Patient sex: M
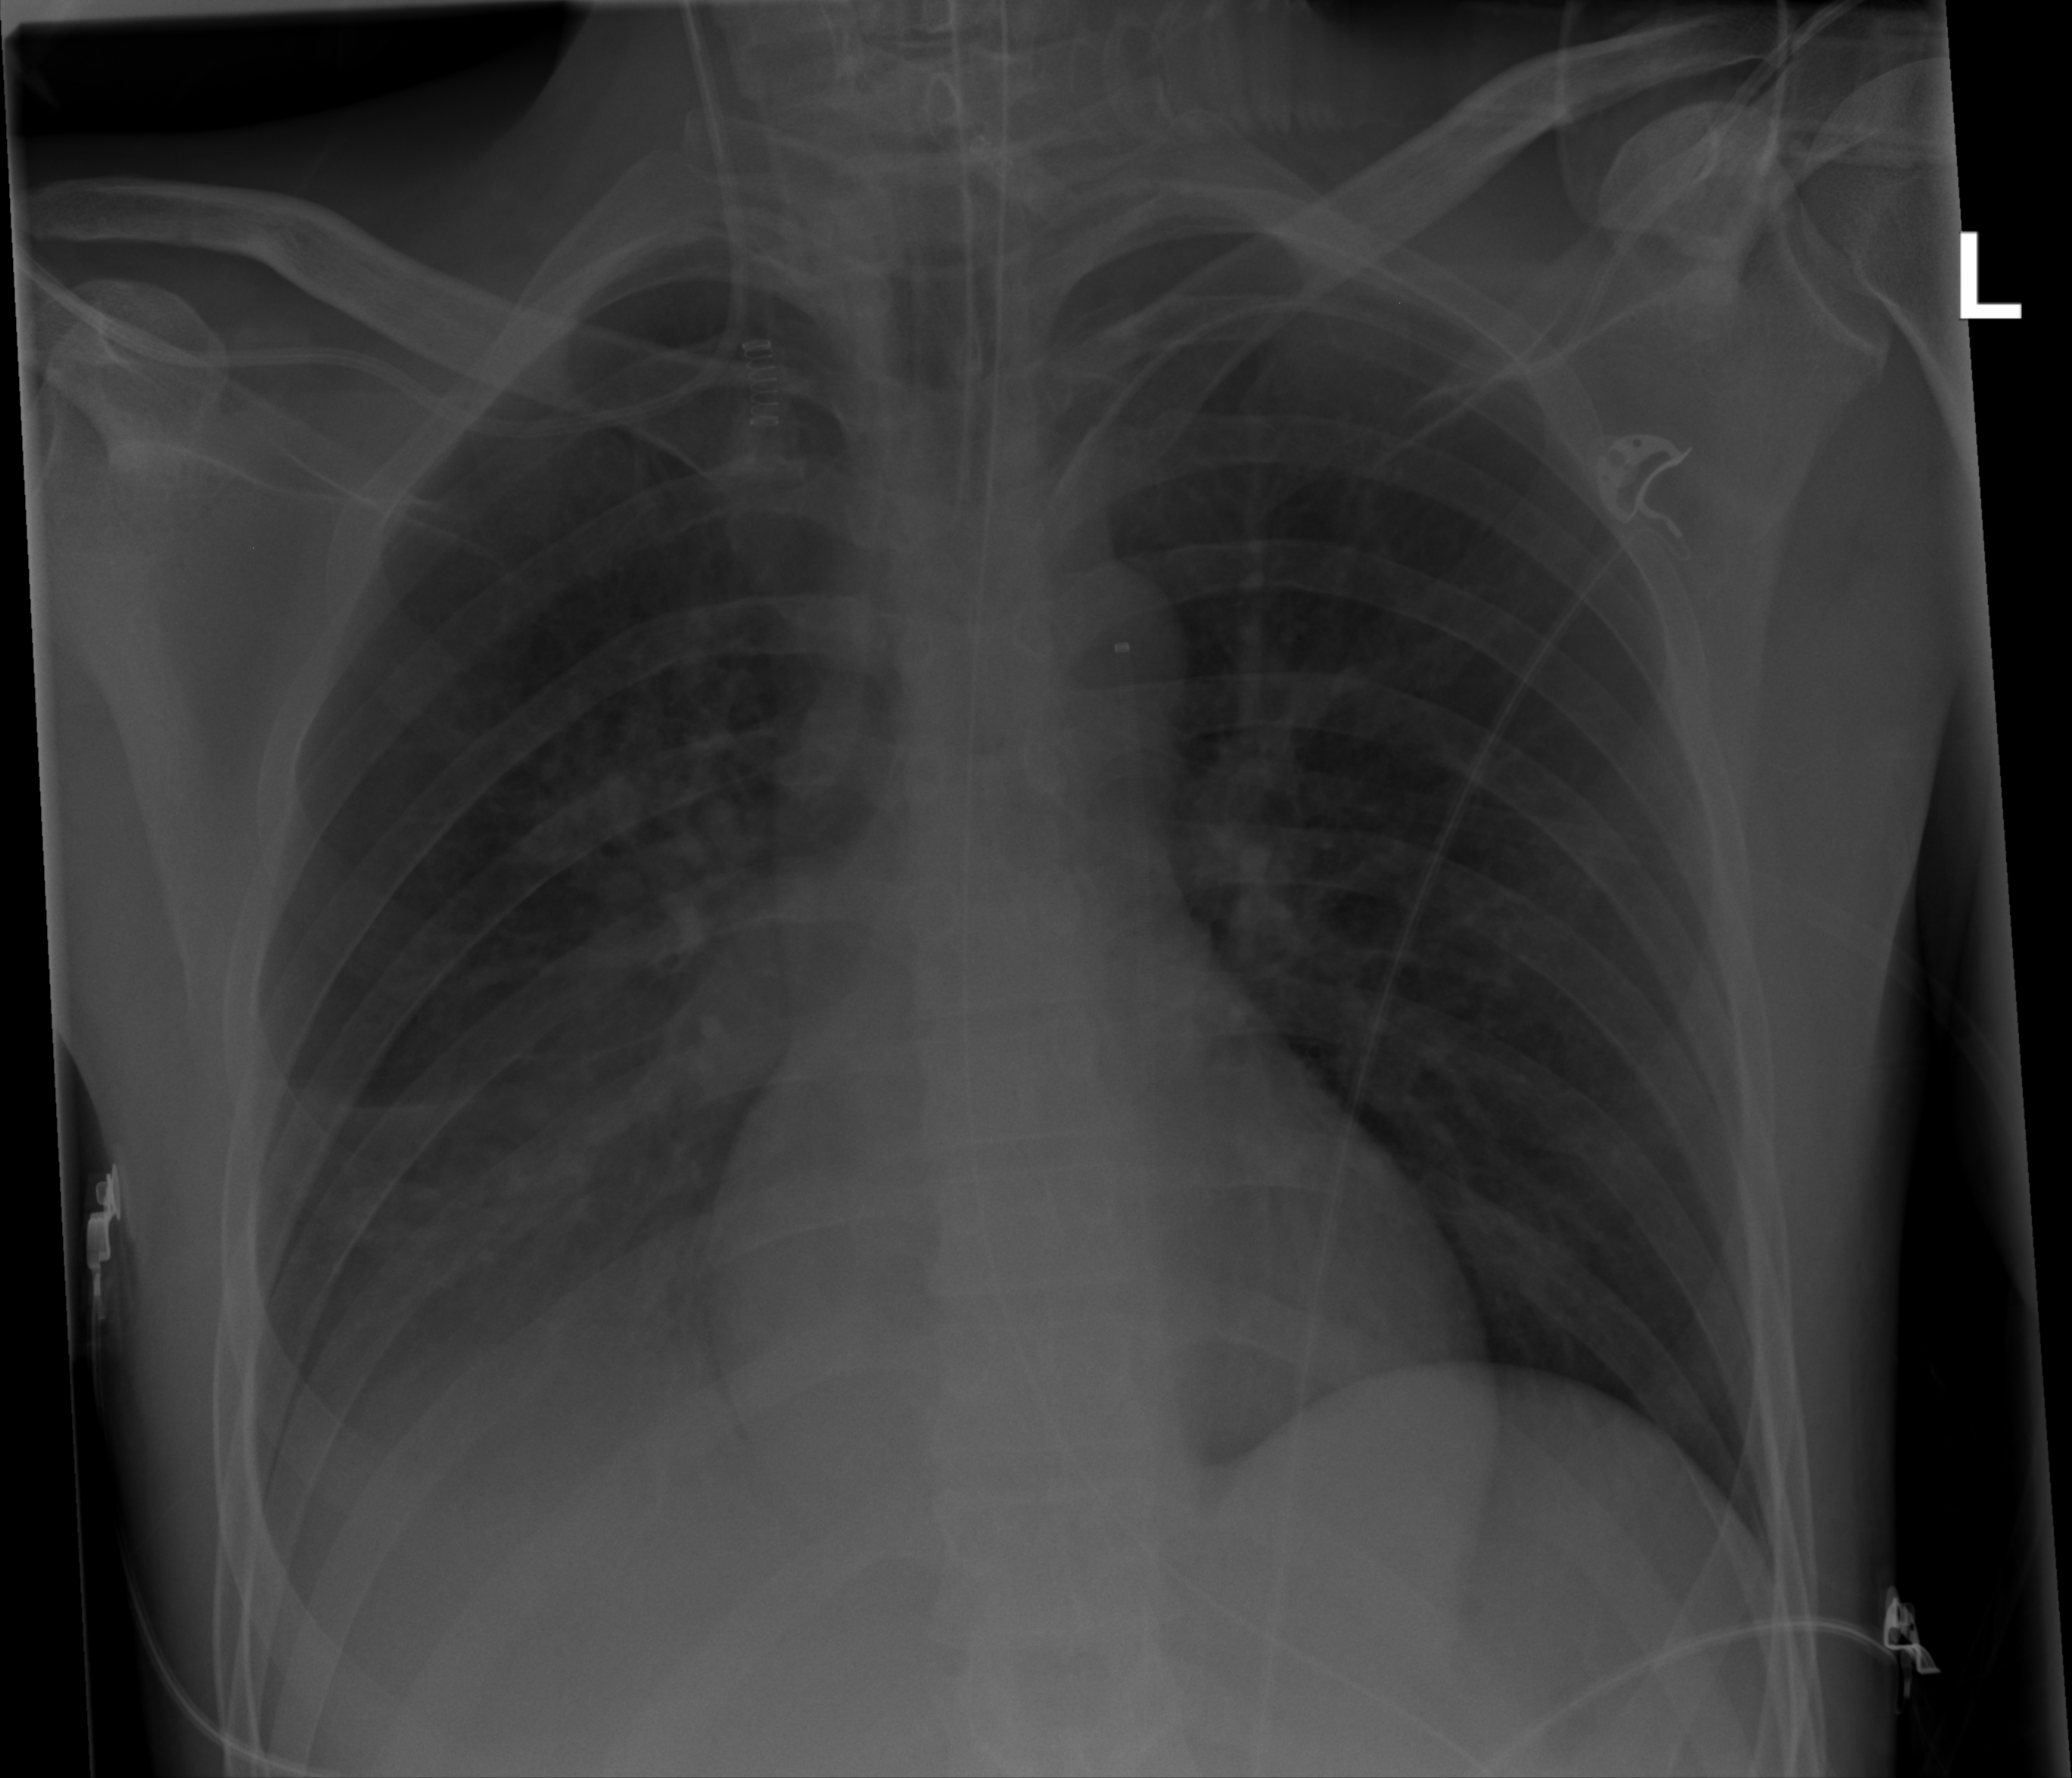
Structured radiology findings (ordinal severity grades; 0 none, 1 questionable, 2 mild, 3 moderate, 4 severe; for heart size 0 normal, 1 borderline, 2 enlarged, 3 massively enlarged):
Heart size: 0
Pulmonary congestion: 0
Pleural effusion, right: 2
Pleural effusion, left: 0
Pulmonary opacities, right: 1
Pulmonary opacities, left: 0
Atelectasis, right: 2
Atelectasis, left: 0